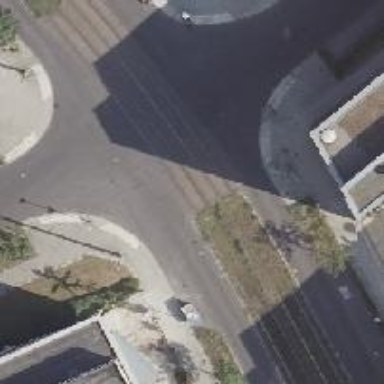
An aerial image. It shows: Unmarked road crossing.